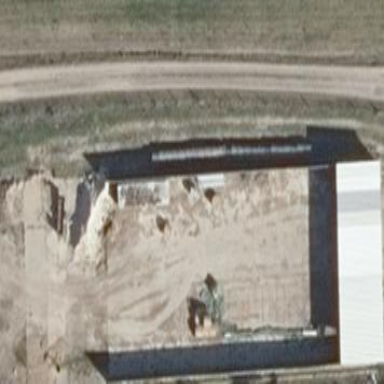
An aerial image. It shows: Silo.